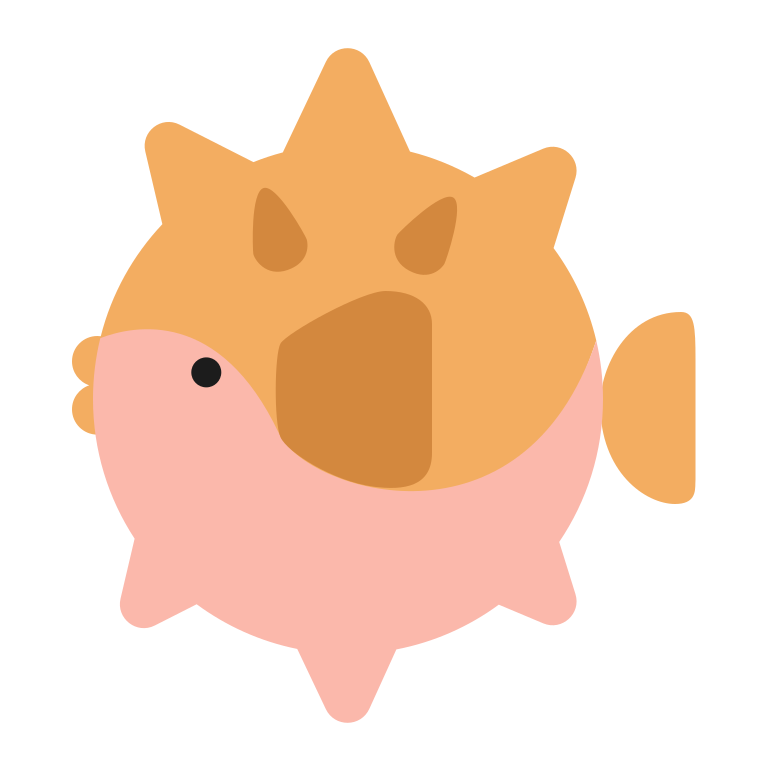
blowfish flat